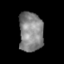
Tissue: skin
Cell type: Epithelial cells
Senescence score: 0.2792
Nuclear area (px): 927
Mean DAPI intensity: 134.387